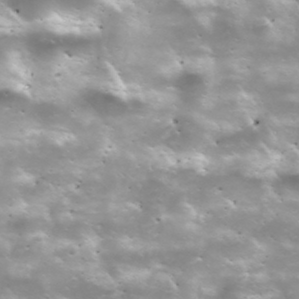
Label: non_frost